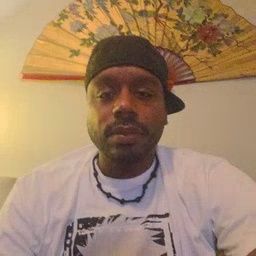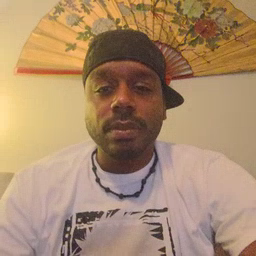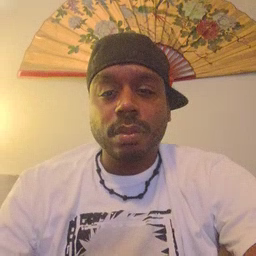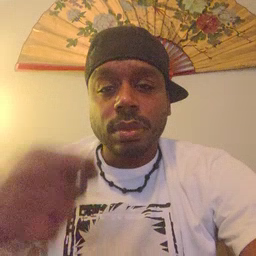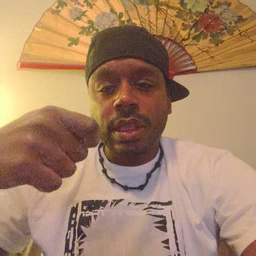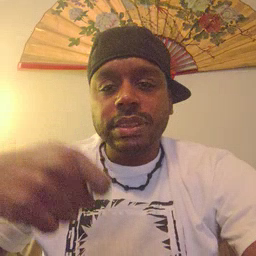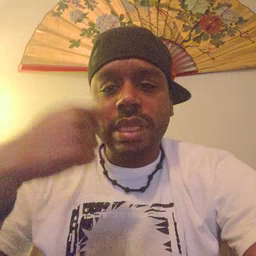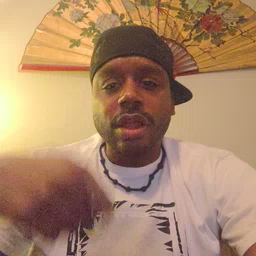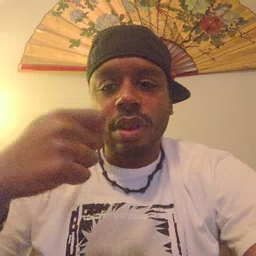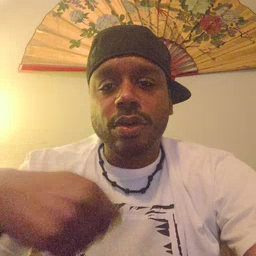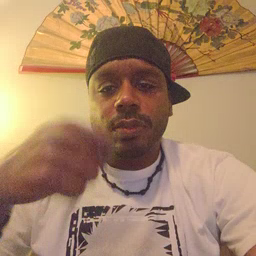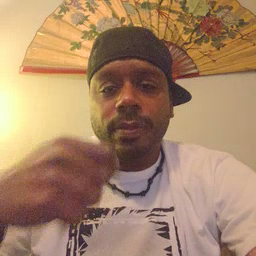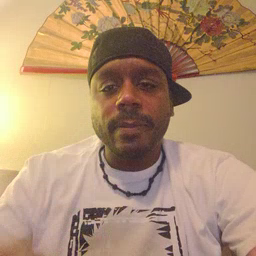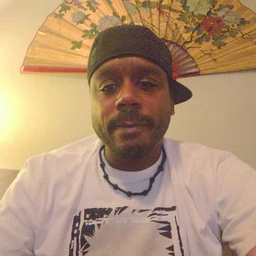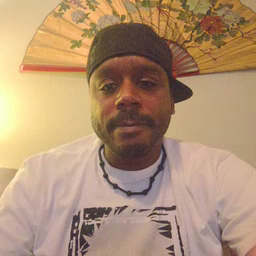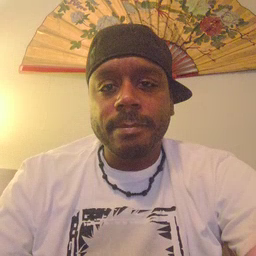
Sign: cereal